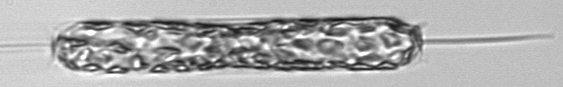
Label: Ditylum_brightwellii